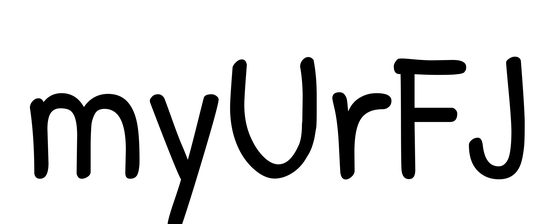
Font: PatrickHand-Regular